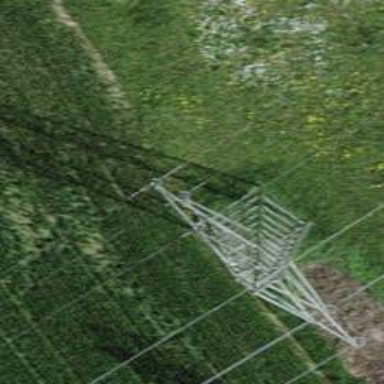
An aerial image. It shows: Lattice structure tower used for power distribution.